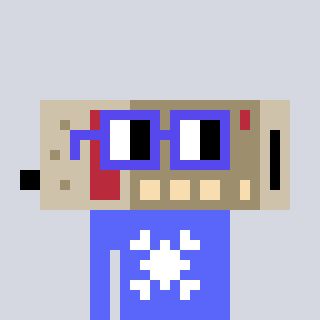
a pixel art character with square blue glasses, a cordless phone-shaped head and a purple-colored body on a cool background